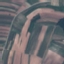
Land use / land cover: PermanentCrop